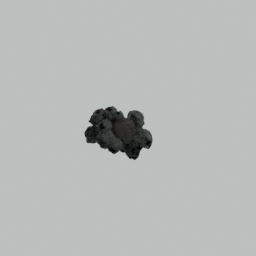
Label: animals